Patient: sex M, age 57
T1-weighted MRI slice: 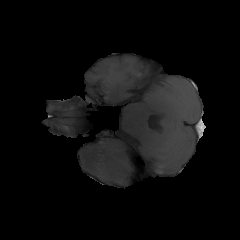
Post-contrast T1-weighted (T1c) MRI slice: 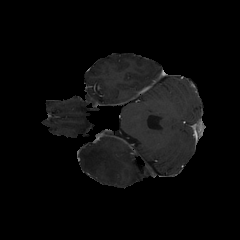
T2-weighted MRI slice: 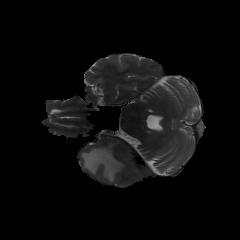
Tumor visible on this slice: yes
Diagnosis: Glioblastoma, IDH-wildtype
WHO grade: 4